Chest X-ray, PA view. Patient: 67 years old, sex F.
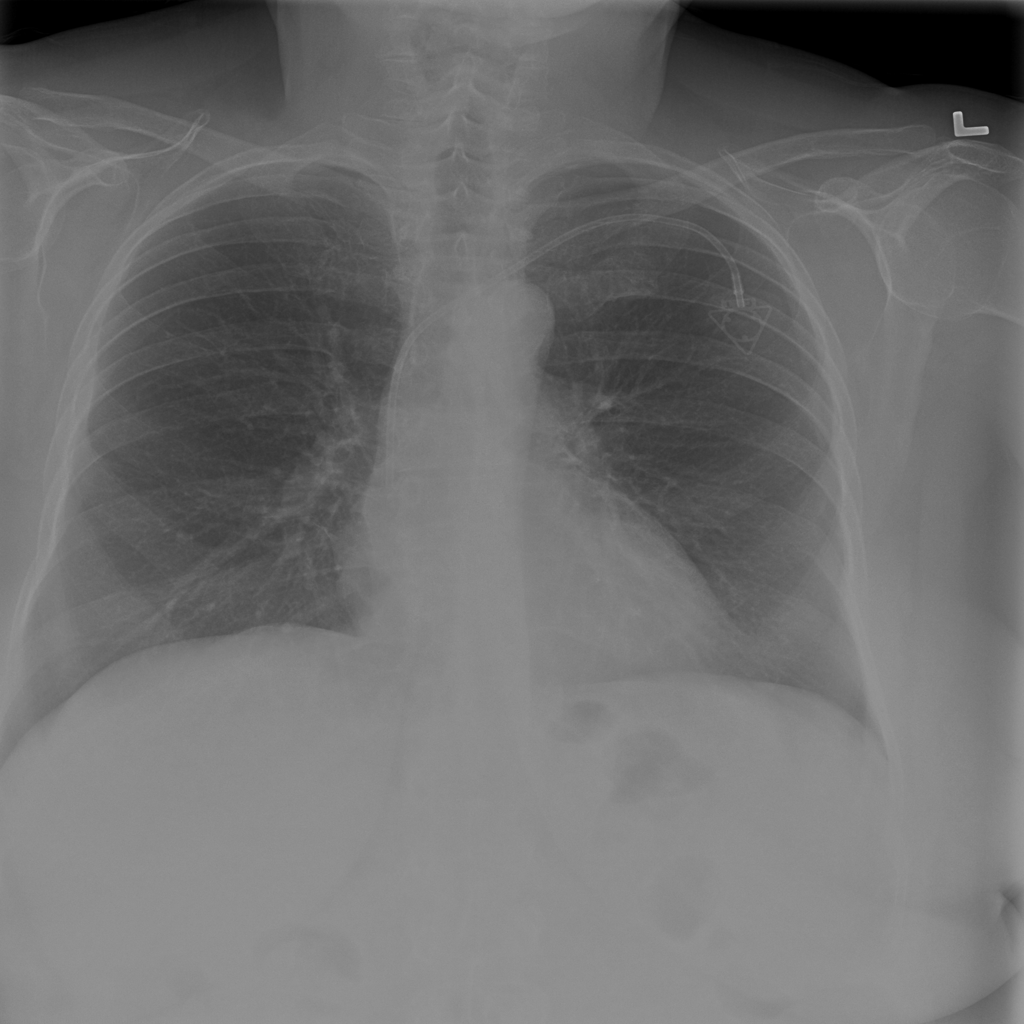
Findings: Infiltration